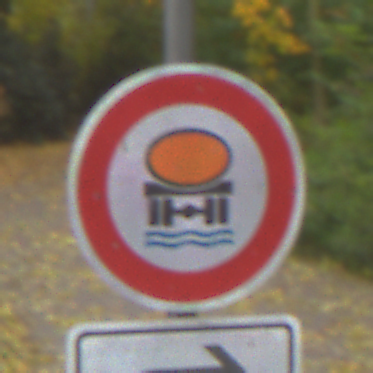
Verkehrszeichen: VerbotFahrzeugeWassergefaehrdenderLadung
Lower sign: RichtungsangabeDurchPfeile5
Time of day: Midday
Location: Outdoor (Nature)
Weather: Overcast
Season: Autumn
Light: Natural